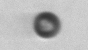
Label: bead